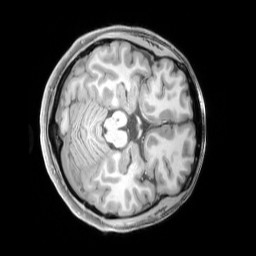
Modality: T1w
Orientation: axial
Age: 22
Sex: female
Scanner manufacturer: siemens
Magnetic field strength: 3 T
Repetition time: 2.3 s
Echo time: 0.00226 s